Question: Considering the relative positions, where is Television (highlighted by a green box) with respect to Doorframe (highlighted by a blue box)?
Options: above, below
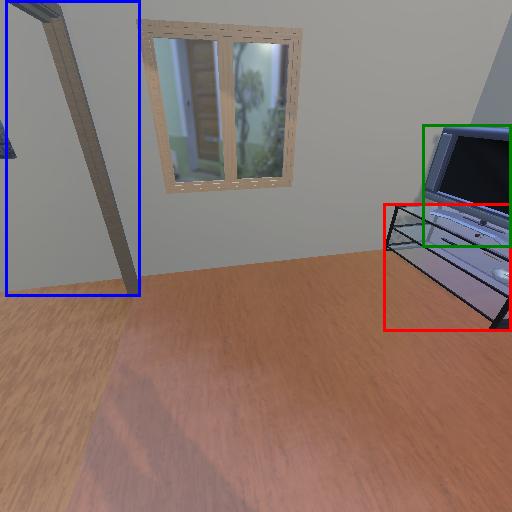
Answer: above